Platform: macOS
Application: Arc Browser
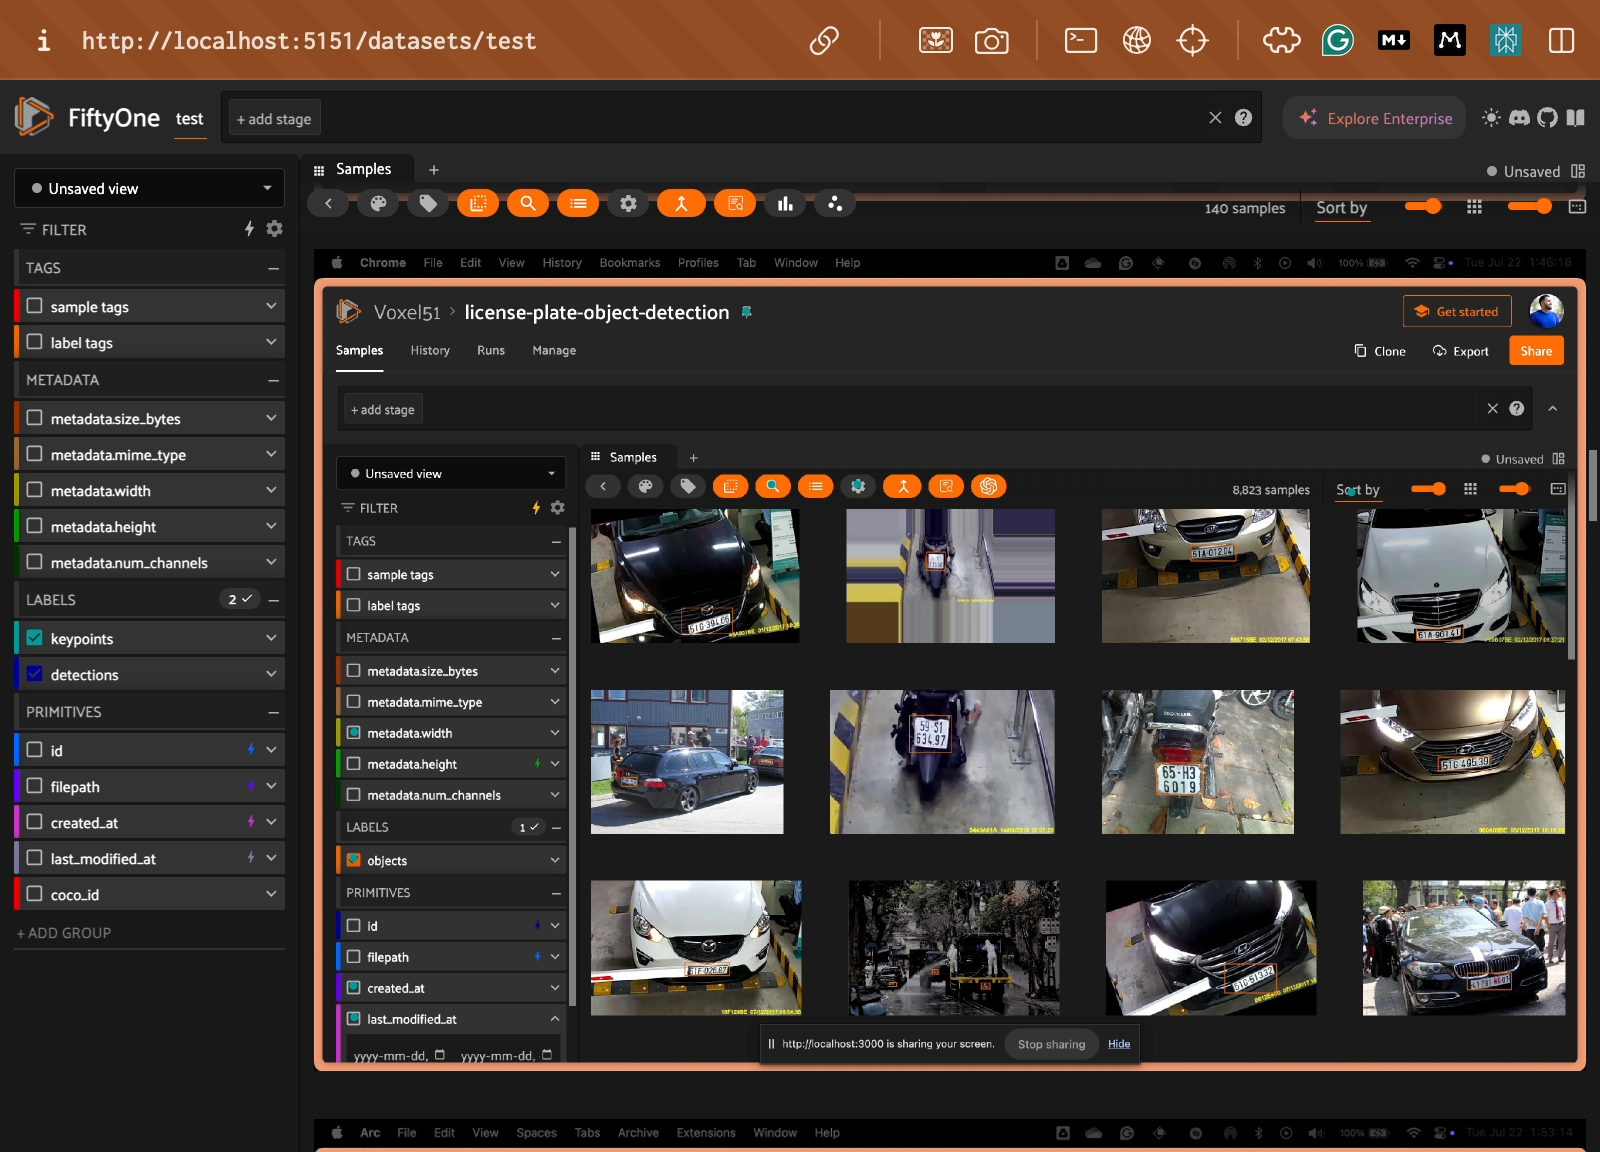
task_description: Open the add view stage menu
action_type: click
element_info: Menu Item
steps_since_start: 1